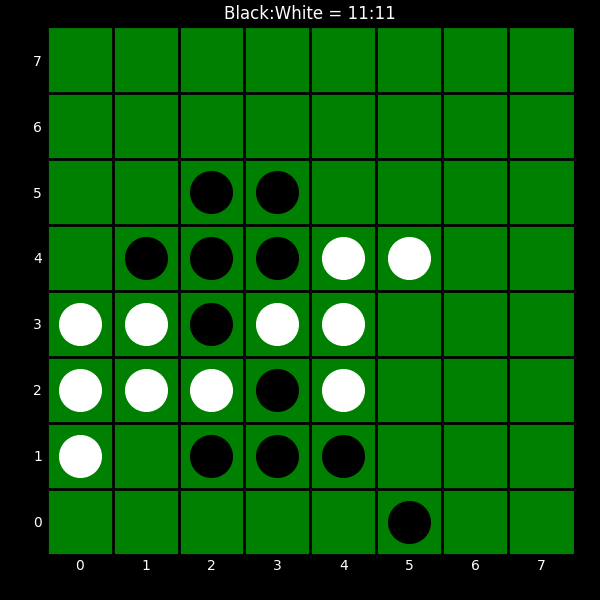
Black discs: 11
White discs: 11